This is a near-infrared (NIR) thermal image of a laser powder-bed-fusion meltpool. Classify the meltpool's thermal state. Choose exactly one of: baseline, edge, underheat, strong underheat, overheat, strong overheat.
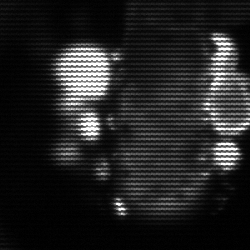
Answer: strong underheat